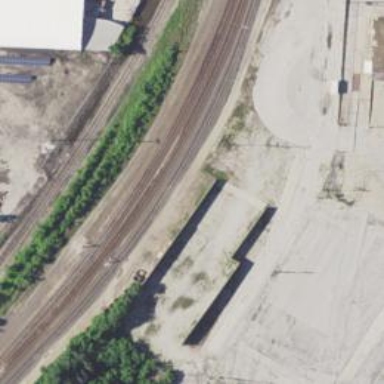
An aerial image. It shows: Railway siding with rails.